Question: I have to check out some code and run it in my eclipse. I am working on Windows. I have the URL:
'''
svn+ssh://somename1@subversion.host.com/GoogleCloud/10.0.0
'''
Below is my screenshot of my eclipse in which I am trying to use private key authentication

But somehow I am not sure what key I am supposed to generate and how to generate that as well? And after generating where should I put that file?
Can anyone give me detailed walk through on this of how can I do this? Thanks
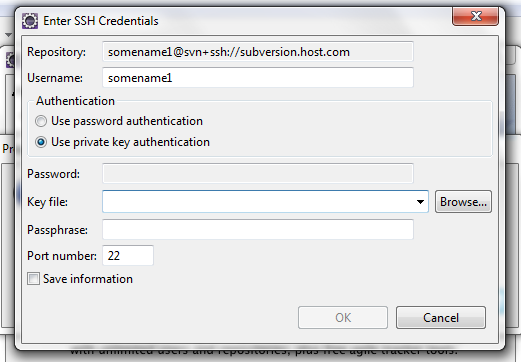
Answer: You need to generate a key pair for SSH and then add the public key to the account you are trying to log in to.
## Generate key pair
To generate a key pair on Windows (assuming from your screenshots) you can download 'puttygen.exe' from the <URL>
Run 'puttygen.exe', at the bottom you will see a frame called 'Parameters' and 'SSH-2 RSA' selected by default (If the selected value isn't 'SSH-2 RSA' or 'SSH-2 DSA', select one of those). There should also be a 'Number of bits in a generated key' parameter. Change the value to be at least 2048 (the default as of writing is 1024).
Once those values are set correctly click the 'Generate' button. Puttygen will direct you to move the mouse over the blank area. It uses these mouse movements to seed a random generator. Move the mouse around until the progress bar fills completely.
## Add public key to target account
Once the key pair has been generated a text field labeled 'Public key for pasting into OpenSSH authorized_keys file:' will appear. This window contains the that you need to append to your '~/.ssh/authorized_keys' file on the target machine. The entire key is one line of text and should be appended as such.
Next you will need to save the to your local machine. You do this by first entering a passphrase and confirming it in the text fields labeled 'Key passphrase' and 'Confirm passphrase' then click 'Save private key'. Save the file somewhere you'll remember in your filesystem.
The file you just saved is a and should be handled carefully. If the private key is ever exposed an attacker could use it to login as you. If you ever feel that your private key has been compromised you should delete the corresponding from the '~/.ssh/authorized_keys' file where the key is used and generate a new key pair.
## Using the private key to authenticate
Once you have done all of the above you'll be able to use the you just saved to authenticate your 'svn+ssh' session. Using the window from your screenshot, browes for the key file and enter the passphrase you set on it. Confirm that the SSH port number is correct (22 is the default port) and then click 'OK'. You should now be logged in.